Field crop: tomato
Growth stage: 1
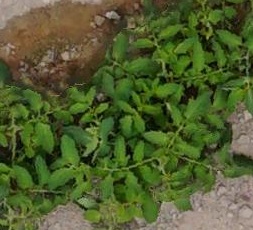
Species: tomato